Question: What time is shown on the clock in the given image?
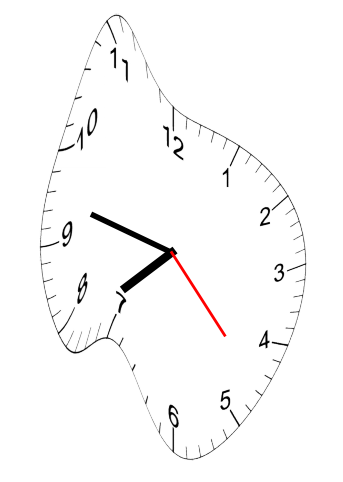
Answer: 07:47:23